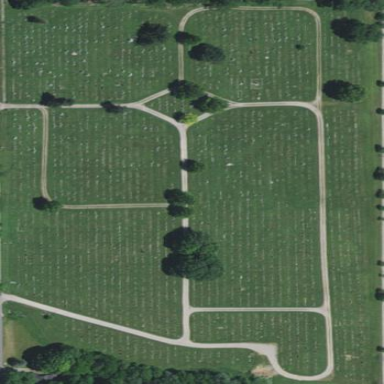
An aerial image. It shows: Cemetery.